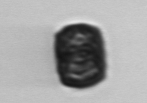
Label: Paralia_sulcata